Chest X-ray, PA view. Patient: 70 years old, sex F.
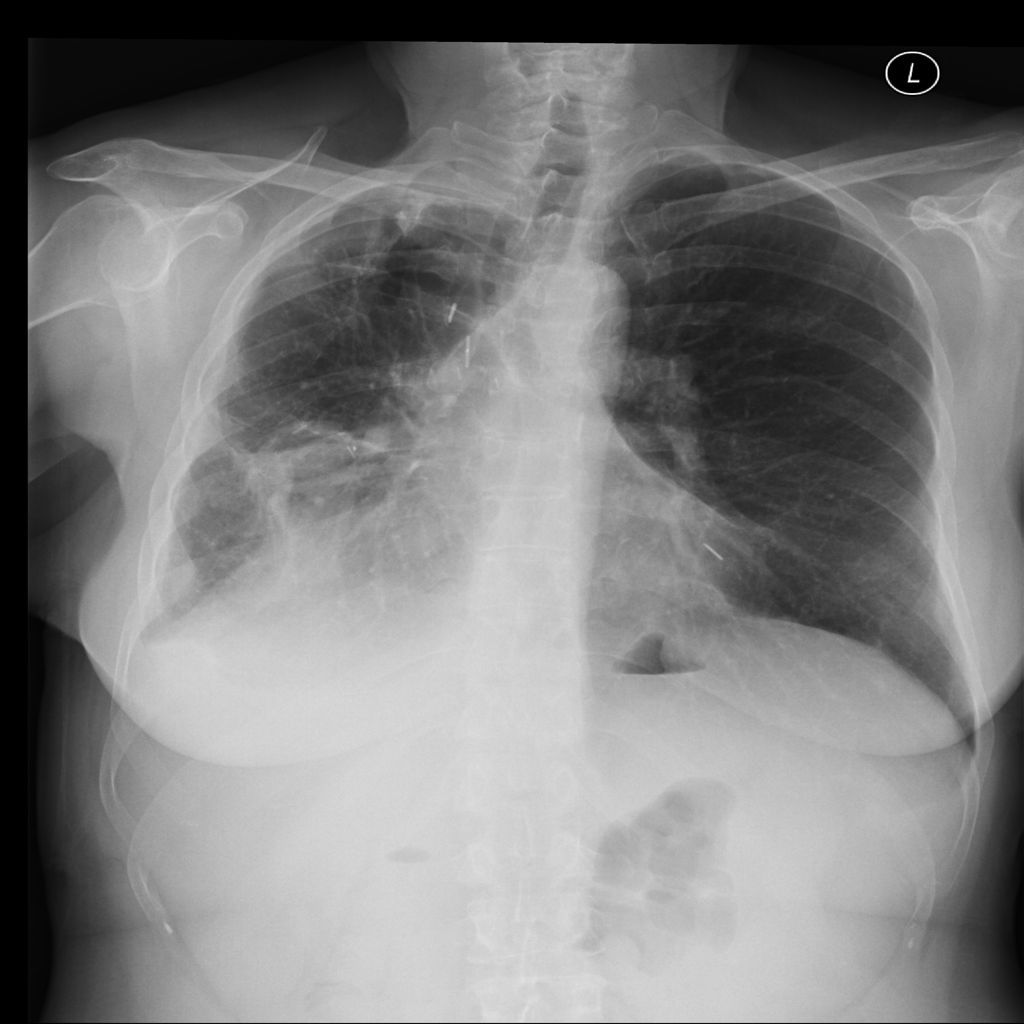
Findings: Infiltration